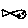
Label: fish